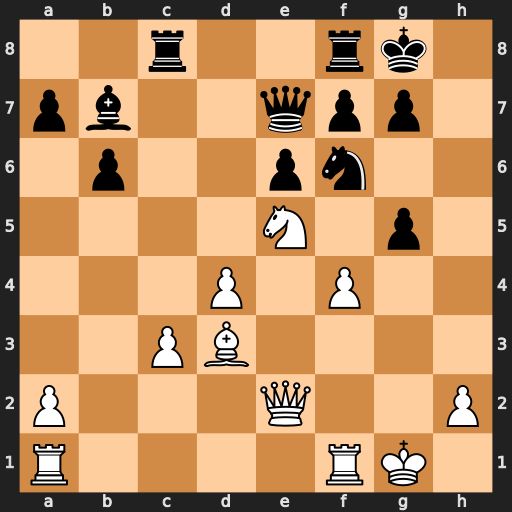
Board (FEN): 2r2rk1/pb2qpp1/1p2pn2/4N1p1/3P1P2/2PB4/P3Q2P/R4RK1
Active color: w
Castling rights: -
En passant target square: -
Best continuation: fxg5 Ne4 Bxe4 Bxe4 Qxe4